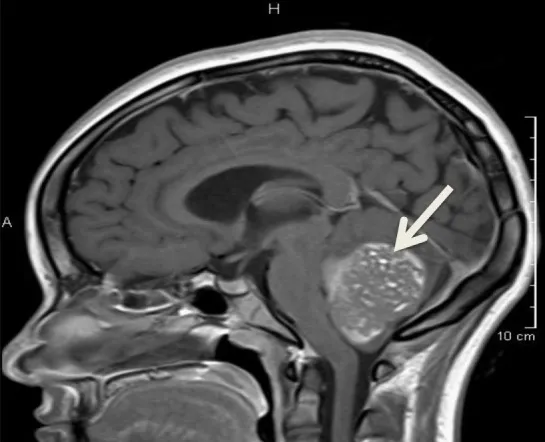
Large fourth ventricle mass consistent with medulloblastoma.
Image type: radiology (mri)